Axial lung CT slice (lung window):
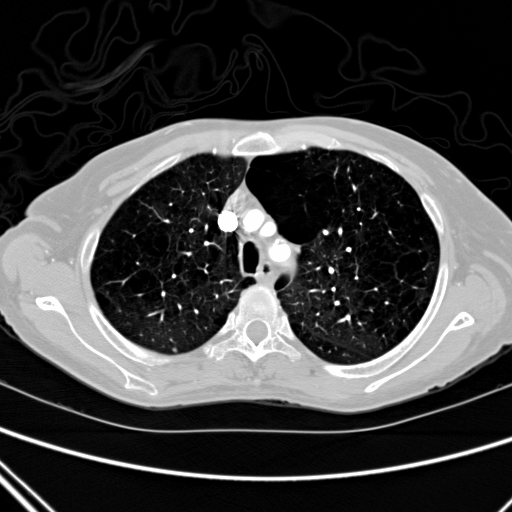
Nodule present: yes
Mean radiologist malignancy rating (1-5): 1